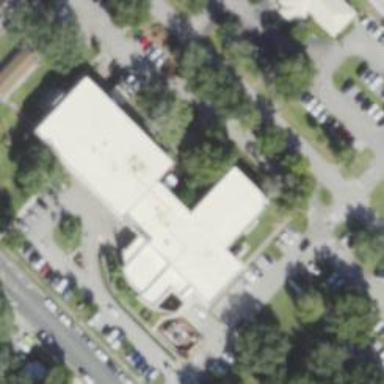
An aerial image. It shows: Government office.